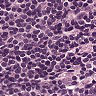
Metastatic tissue present: no